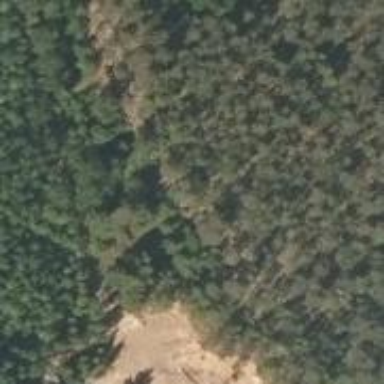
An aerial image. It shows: Cliff in nature.